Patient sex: M
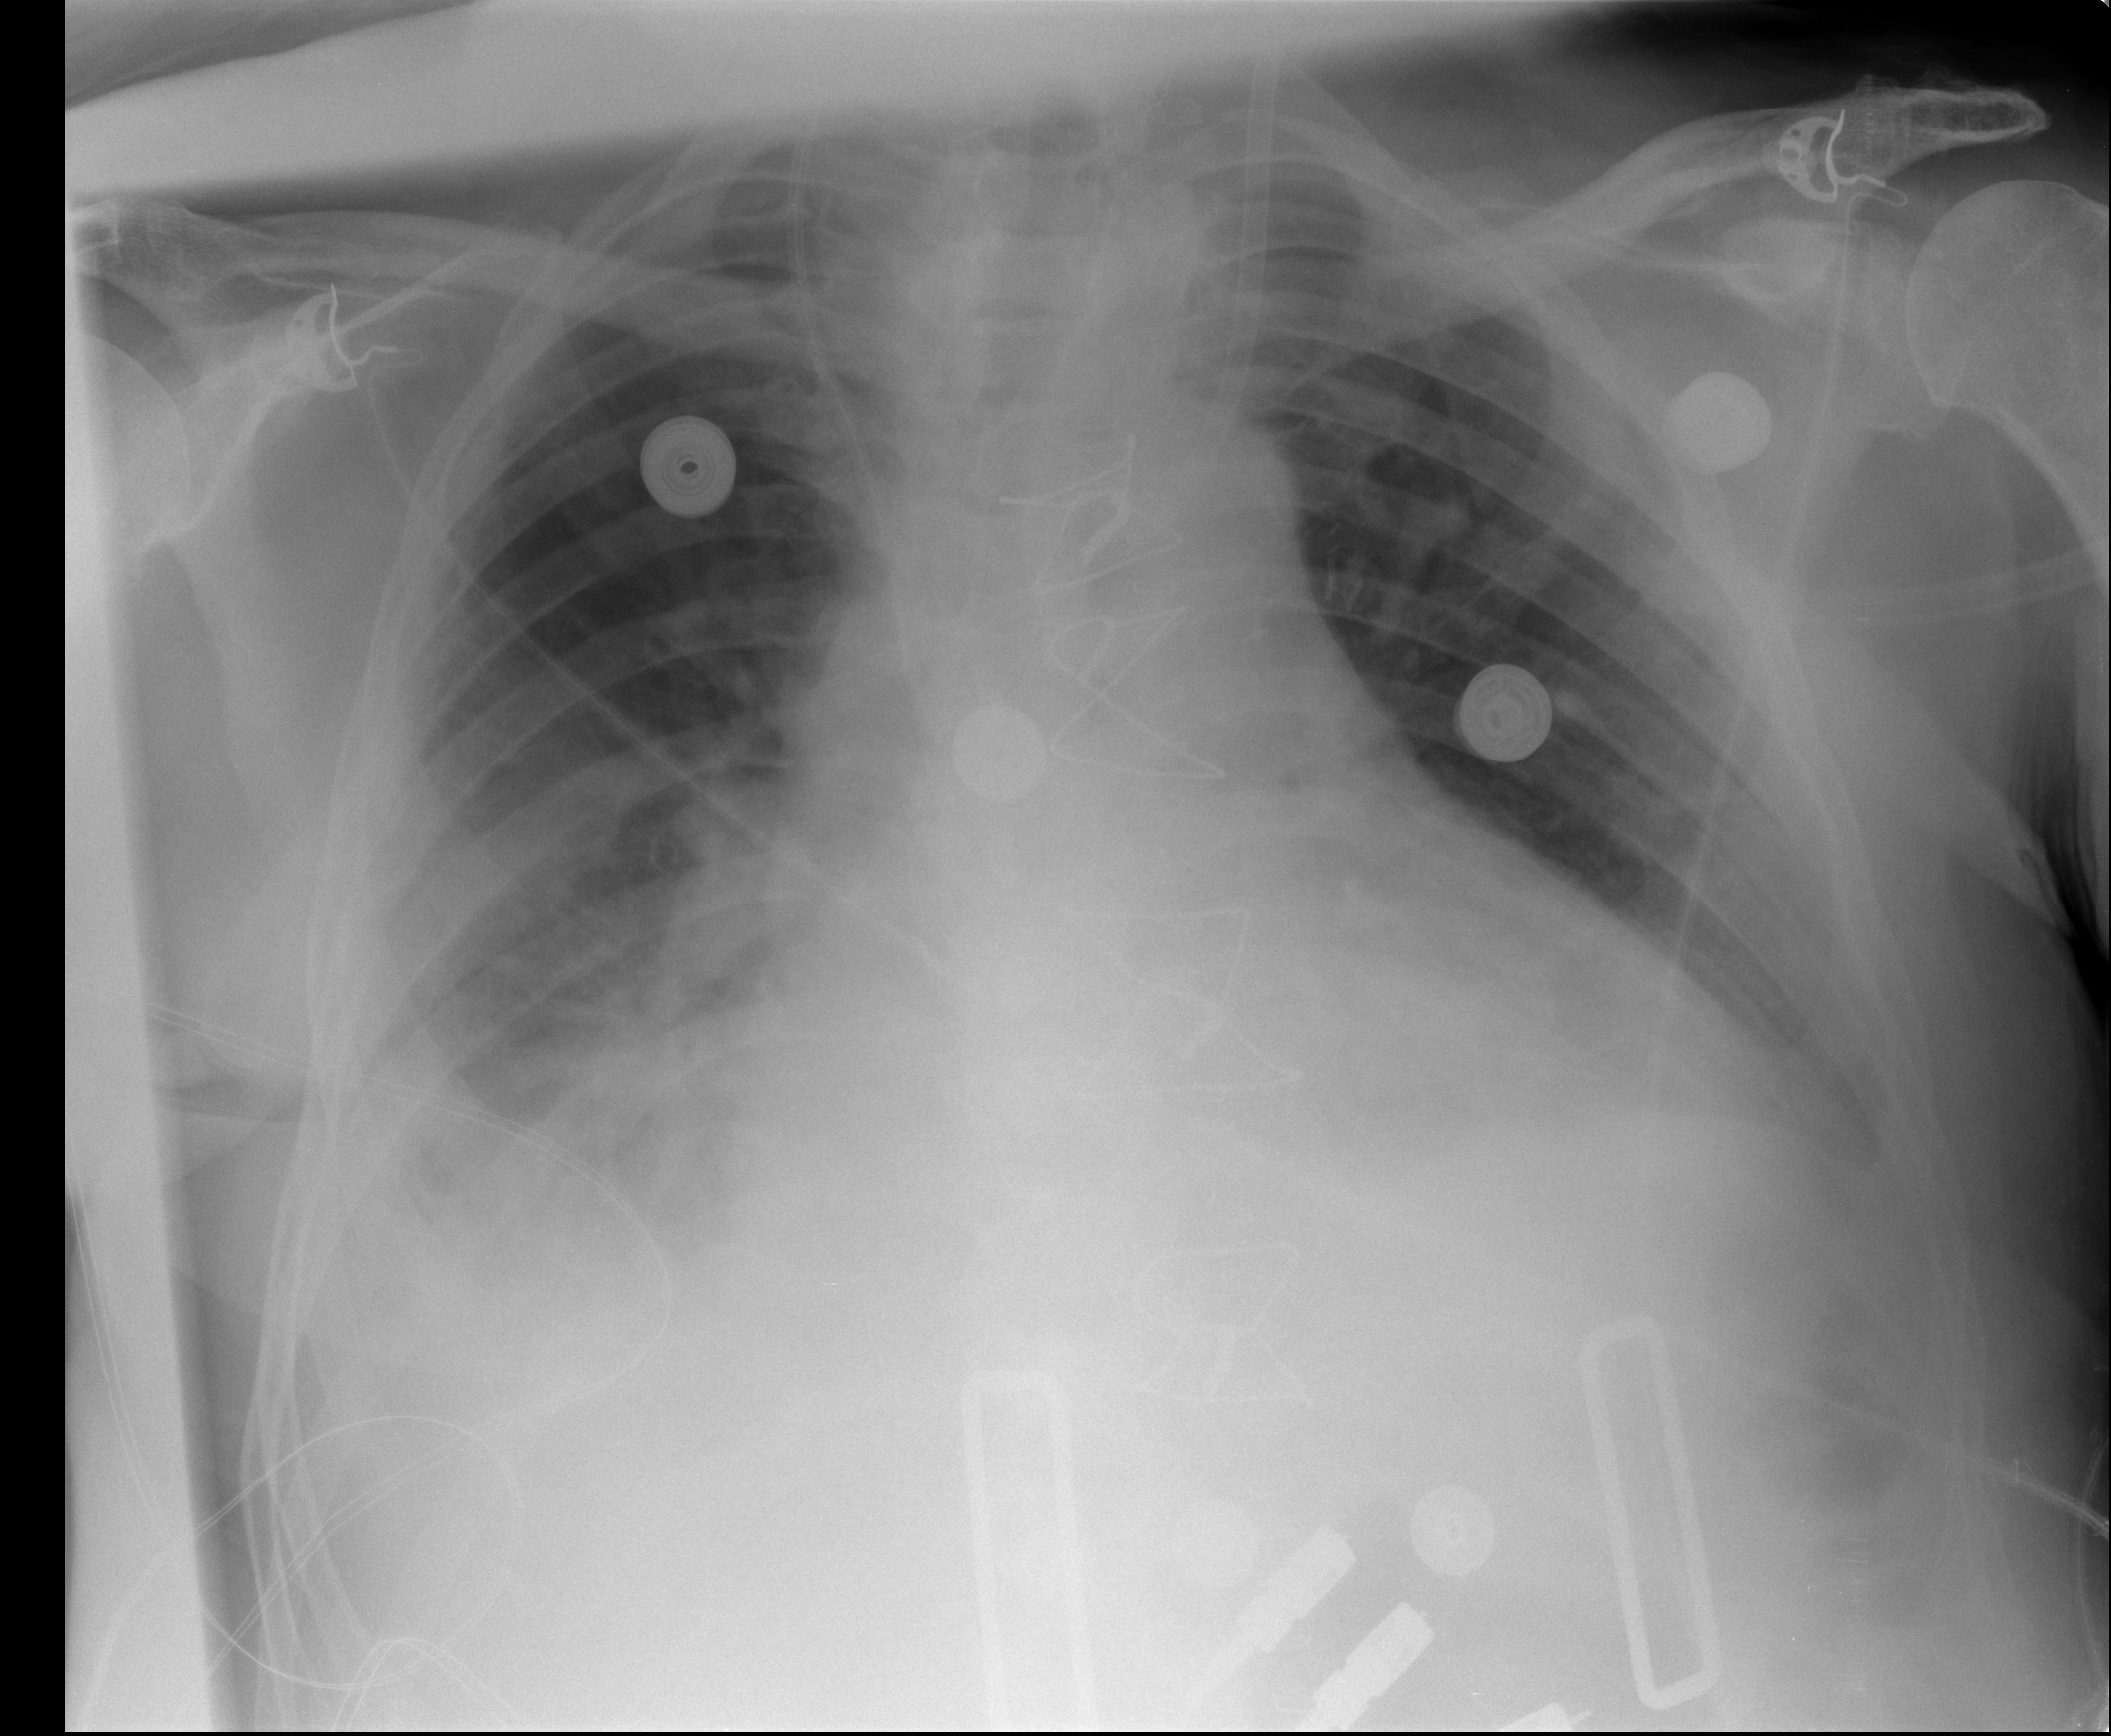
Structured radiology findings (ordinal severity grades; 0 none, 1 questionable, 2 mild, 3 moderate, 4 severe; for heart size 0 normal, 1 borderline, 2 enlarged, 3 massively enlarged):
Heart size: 2
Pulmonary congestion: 2
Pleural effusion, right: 2
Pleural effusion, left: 2
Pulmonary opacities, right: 1
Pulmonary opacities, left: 0
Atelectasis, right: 2
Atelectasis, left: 2